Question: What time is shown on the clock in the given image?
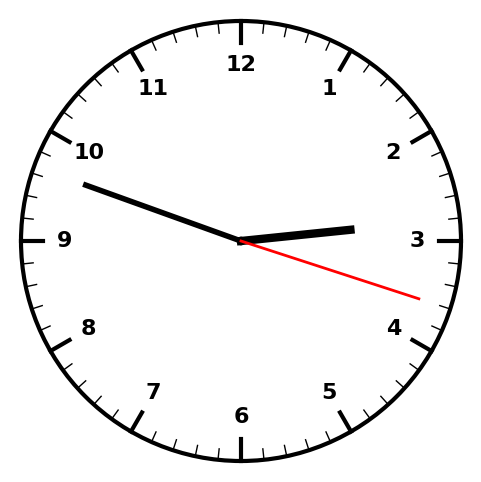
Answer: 02:48:18